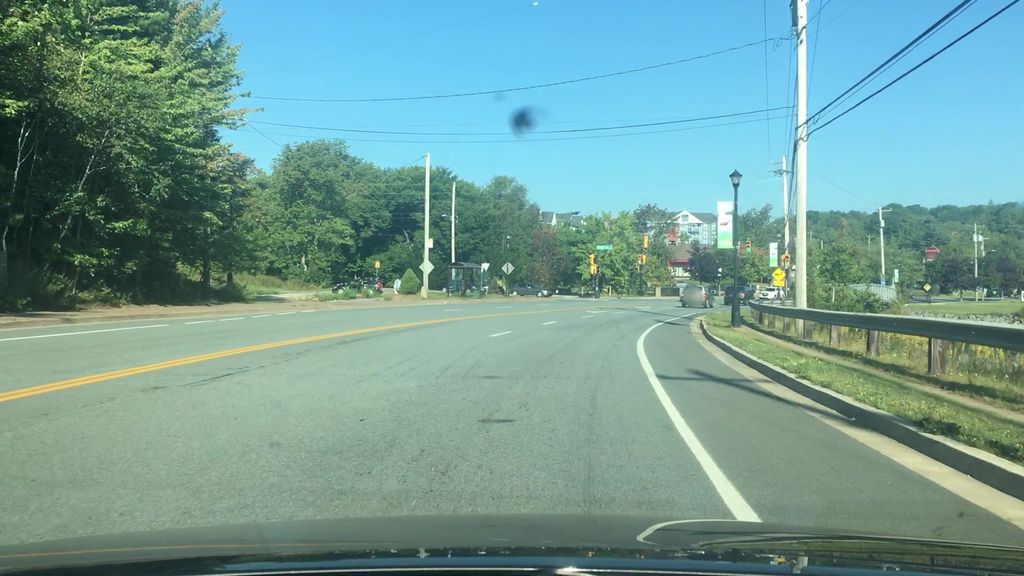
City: halifax